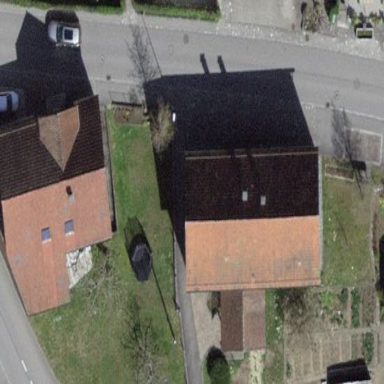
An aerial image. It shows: Building with tiled roof.